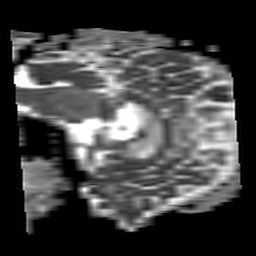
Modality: ADC
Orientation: sagittal
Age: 46
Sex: female
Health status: ill
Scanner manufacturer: philips
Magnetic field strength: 3 T
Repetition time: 3.8 s
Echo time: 0.09 s